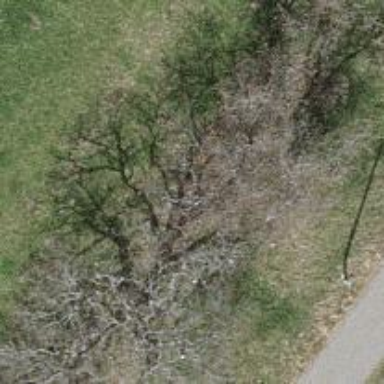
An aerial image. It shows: Row of trees in natural setting.